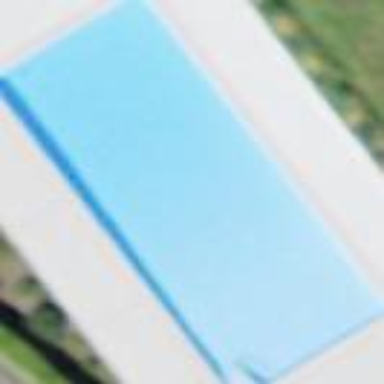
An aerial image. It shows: Swimming pool located in leisure land.